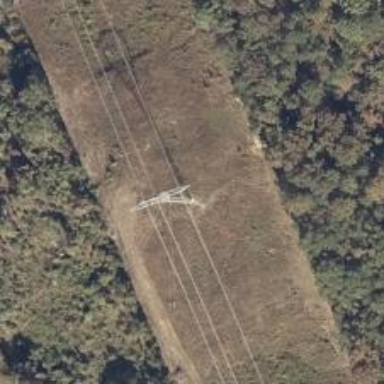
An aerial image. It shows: Power tower.